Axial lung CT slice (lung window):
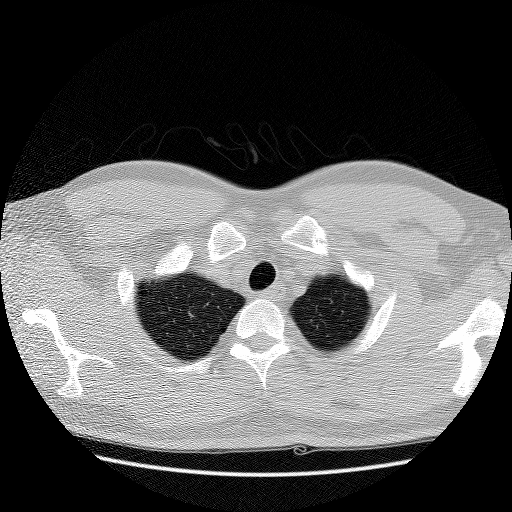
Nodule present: no